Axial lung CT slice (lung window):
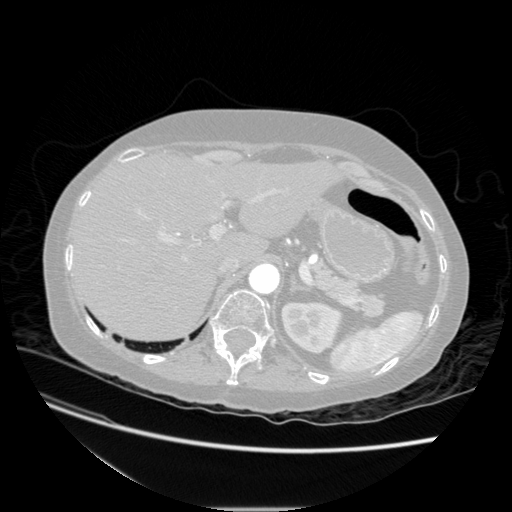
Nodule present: no